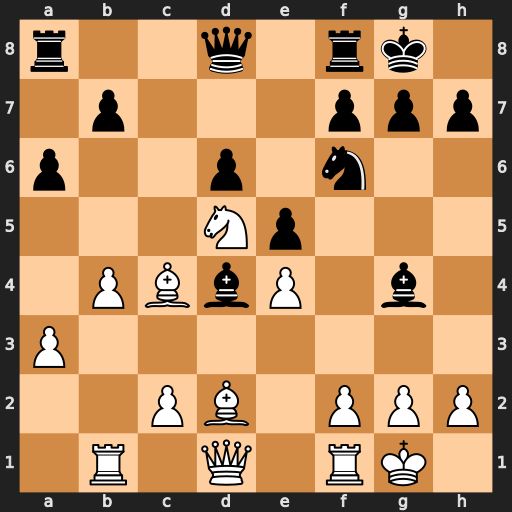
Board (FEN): r2q1rk1/1p3ppp/p2p1n2/3Np3/1PBbP1b1/P7/2PB1PPP/1R1Q1RK1
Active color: w
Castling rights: -
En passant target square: -
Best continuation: Nxf6+ Qxf6 Qxg4